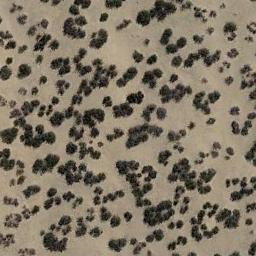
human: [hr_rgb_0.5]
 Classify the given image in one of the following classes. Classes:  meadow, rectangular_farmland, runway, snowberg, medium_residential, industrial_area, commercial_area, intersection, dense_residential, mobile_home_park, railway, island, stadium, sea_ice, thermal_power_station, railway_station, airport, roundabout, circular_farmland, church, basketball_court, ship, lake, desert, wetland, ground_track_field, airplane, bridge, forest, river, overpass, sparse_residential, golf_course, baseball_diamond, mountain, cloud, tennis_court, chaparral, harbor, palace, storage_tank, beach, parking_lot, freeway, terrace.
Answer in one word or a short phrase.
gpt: chaparral